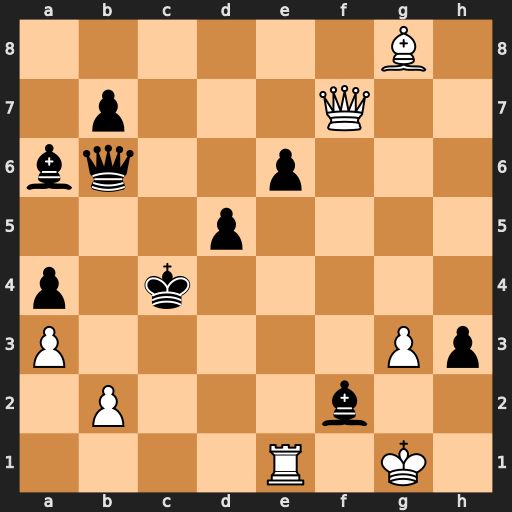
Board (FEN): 6B1/1p3Q2/bq2p3/3p4/p1k5/P5Pp/1P3b2/4R1K1
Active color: w
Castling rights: -
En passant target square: -
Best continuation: Qxf2 h2+ Kg2 Qxf2+ Kxf2